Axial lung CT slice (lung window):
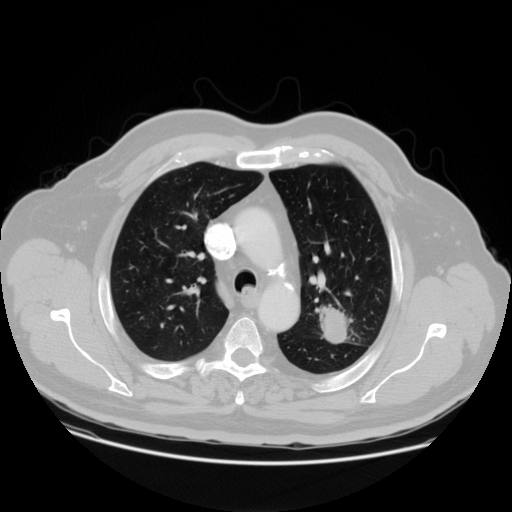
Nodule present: yes
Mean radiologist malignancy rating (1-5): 4.667